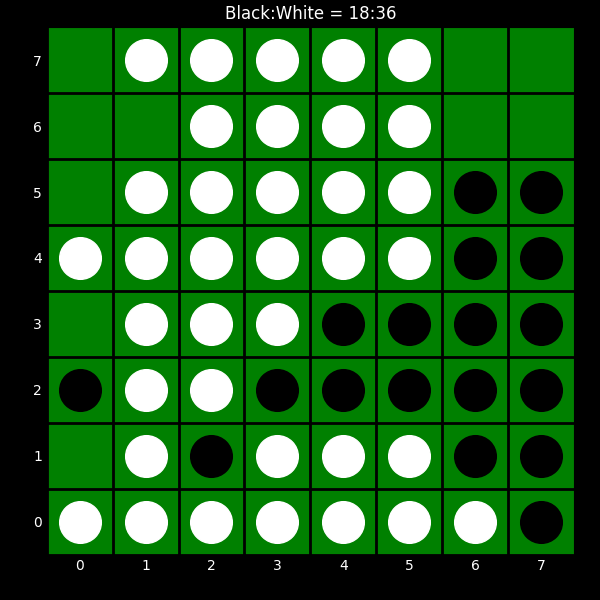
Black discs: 18
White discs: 36